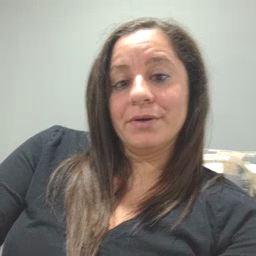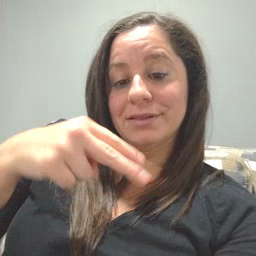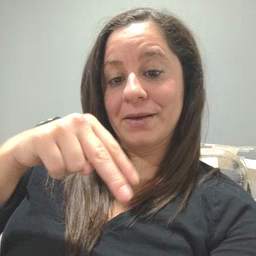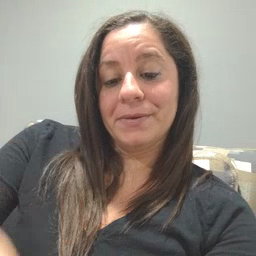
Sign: dance